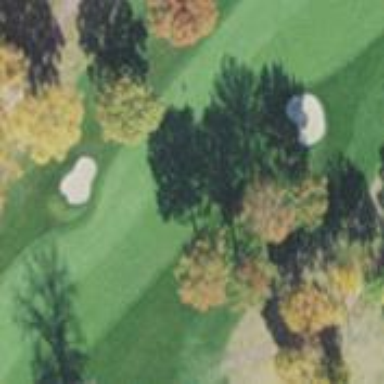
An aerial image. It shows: Golf fairway surrounded by grass.